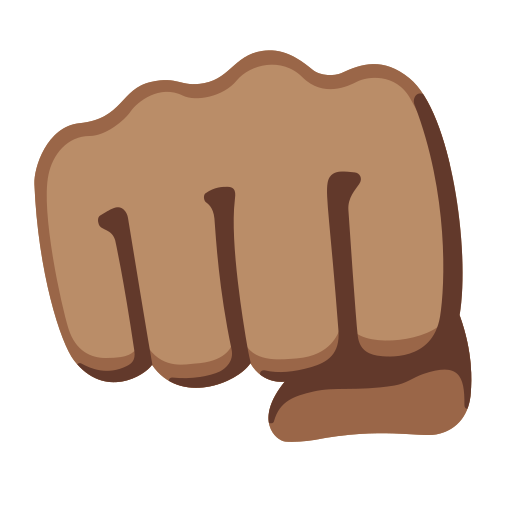
Emoji: 👊🏽